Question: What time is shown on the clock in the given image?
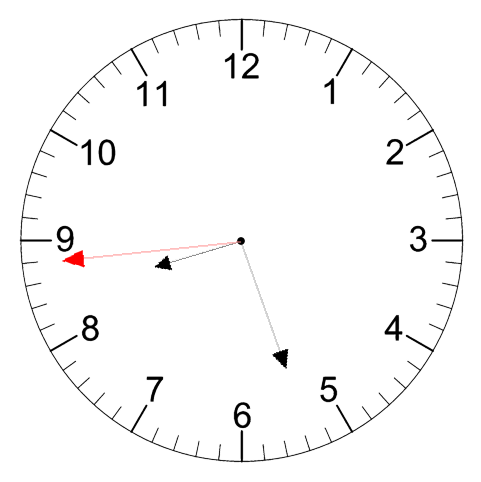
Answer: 08:26:44